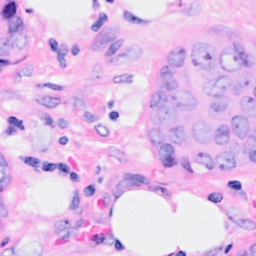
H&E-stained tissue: Breast